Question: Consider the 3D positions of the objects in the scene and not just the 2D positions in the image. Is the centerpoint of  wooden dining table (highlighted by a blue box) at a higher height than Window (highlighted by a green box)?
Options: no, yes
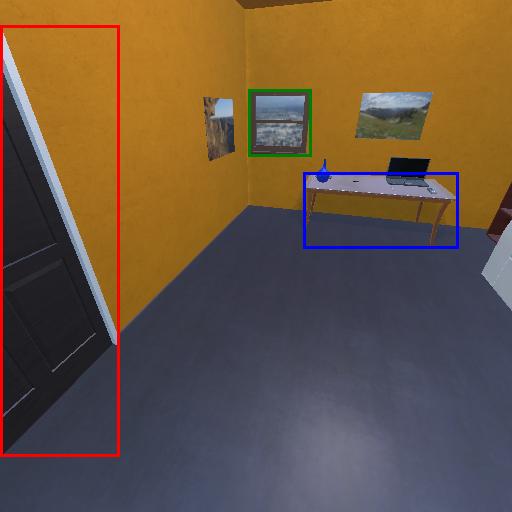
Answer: no